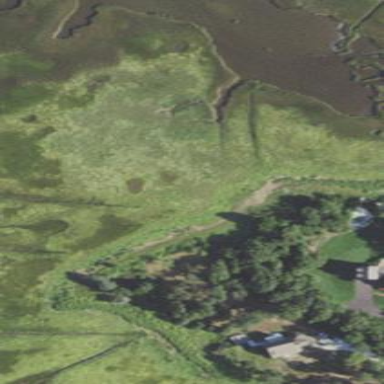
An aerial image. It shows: Marsh wetland.